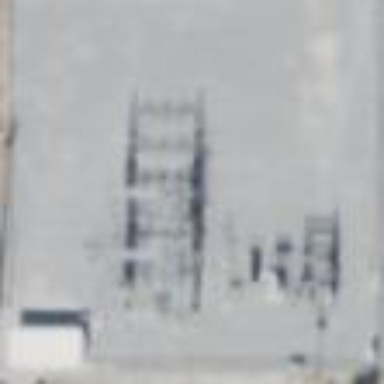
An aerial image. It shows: Outdoor power substation surrounded by fence. The substation is specifically for distribution purposes.